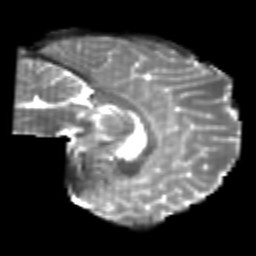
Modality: T2w
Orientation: sagittal
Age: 22
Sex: male
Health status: healthy
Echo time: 0.074 s